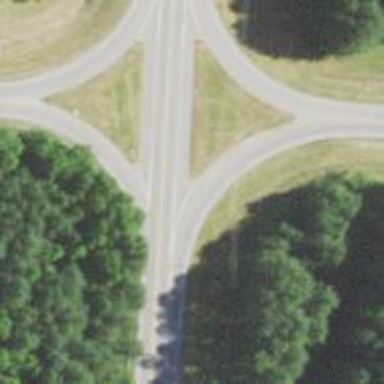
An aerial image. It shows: Trunk link highway.